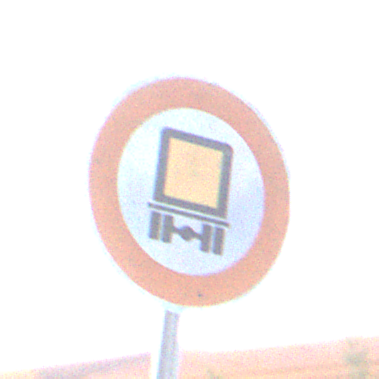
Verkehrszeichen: VerbotKennzeichnungspflichtigeKraftfahrzeugeGefaehrlicheGueter
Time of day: SunriseSunset
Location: Outdoor (Urban)
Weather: Clear
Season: NotSpecified
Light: Natural